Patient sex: F
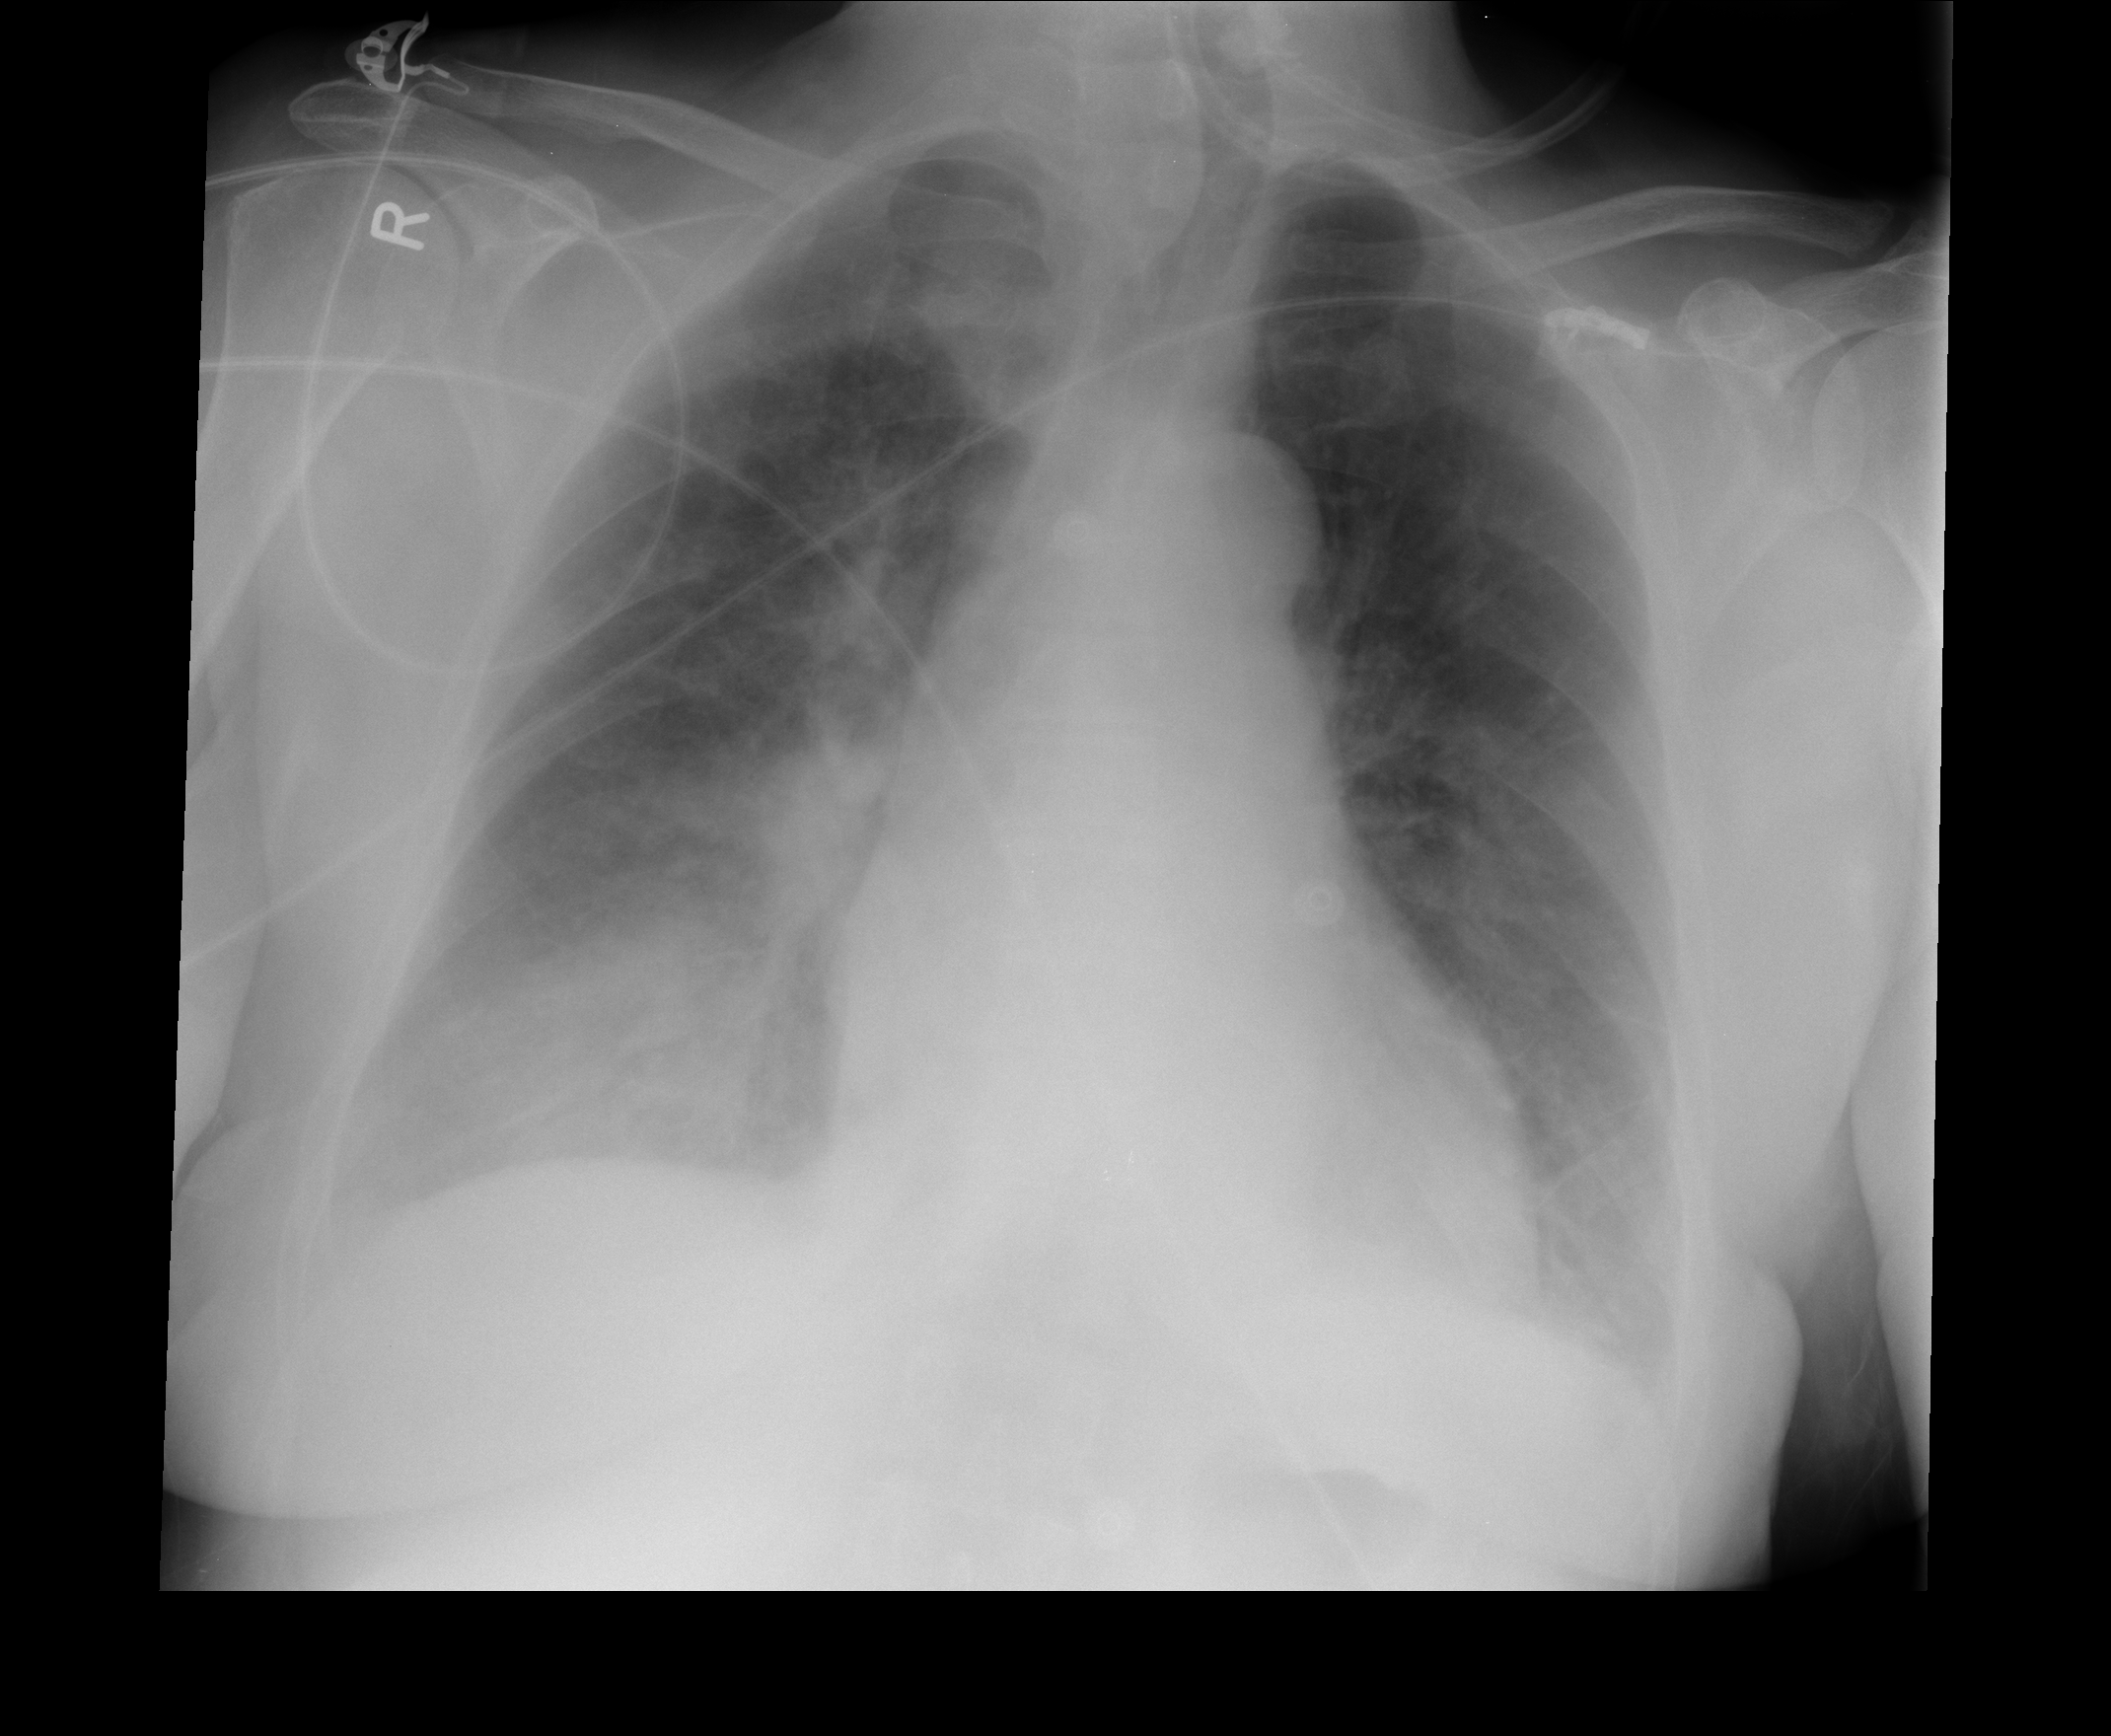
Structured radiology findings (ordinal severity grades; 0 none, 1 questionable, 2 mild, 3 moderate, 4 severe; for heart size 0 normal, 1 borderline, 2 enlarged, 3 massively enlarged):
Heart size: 1
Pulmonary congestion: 2
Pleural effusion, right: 2
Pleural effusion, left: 1
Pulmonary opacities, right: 2
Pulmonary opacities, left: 0
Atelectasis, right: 2
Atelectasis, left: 0